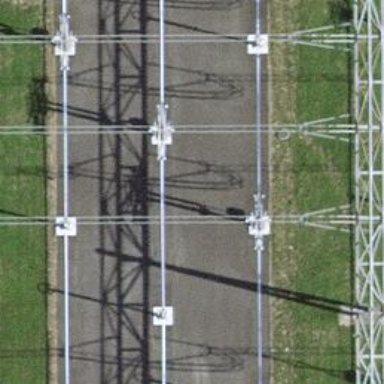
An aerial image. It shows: Power line with 3 cables in bay configuration.